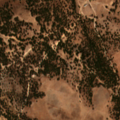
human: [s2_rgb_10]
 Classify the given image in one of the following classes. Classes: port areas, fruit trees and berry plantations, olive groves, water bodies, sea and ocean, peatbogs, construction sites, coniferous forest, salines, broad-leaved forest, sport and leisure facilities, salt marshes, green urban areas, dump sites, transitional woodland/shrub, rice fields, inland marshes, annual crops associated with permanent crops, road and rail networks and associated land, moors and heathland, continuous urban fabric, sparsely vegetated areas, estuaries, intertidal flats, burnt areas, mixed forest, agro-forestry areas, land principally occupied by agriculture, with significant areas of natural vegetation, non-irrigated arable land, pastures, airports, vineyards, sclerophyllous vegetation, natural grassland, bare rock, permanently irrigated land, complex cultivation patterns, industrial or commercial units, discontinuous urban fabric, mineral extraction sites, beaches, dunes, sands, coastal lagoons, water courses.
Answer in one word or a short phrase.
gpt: non-irrigated arable land, agro-forestry areas